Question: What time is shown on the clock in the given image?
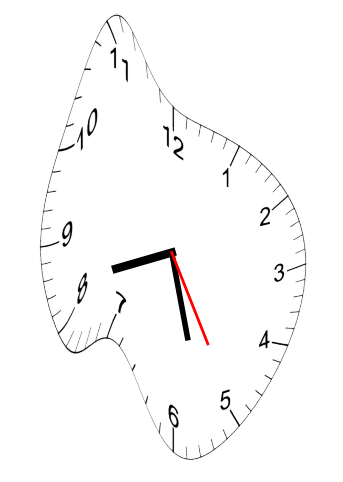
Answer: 08:27:25